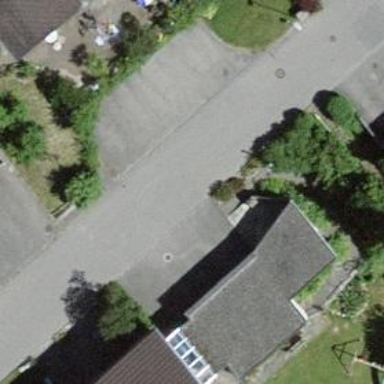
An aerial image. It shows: Garage building.